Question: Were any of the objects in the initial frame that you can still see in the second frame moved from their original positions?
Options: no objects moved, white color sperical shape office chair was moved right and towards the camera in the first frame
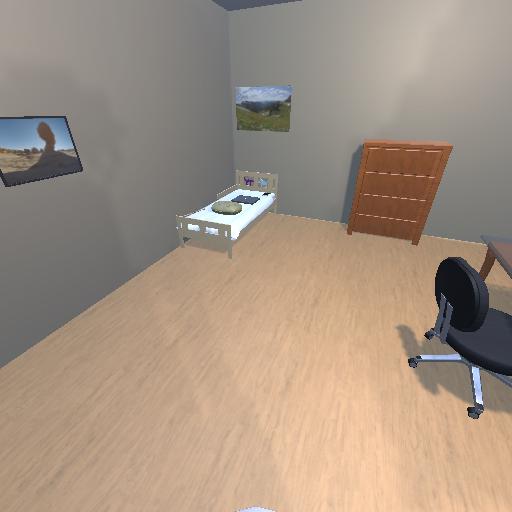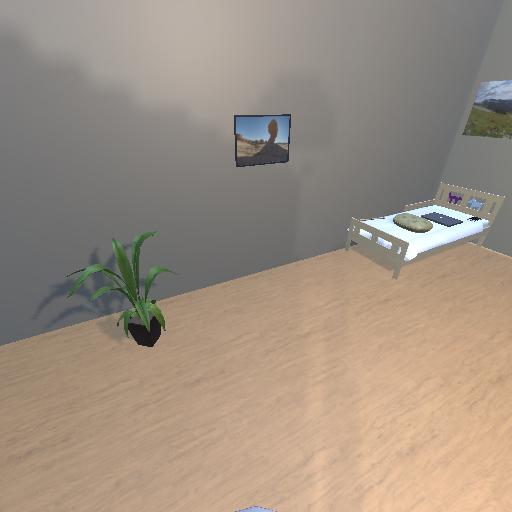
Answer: no objects moved